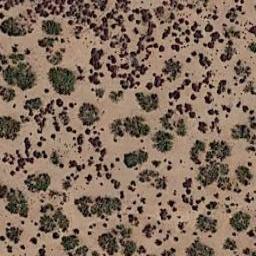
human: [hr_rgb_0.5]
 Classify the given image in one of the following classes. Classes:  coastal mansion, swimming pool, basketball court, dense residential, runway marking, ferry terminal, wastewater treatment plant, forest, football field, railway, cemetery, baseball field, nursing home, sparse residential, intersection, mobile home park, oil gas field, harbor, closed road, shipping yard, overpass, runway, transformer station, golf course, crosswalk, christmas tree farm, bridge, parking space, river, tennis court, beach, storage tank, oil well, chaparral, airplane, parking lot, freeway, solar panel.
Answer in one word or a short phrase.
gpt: chaparral